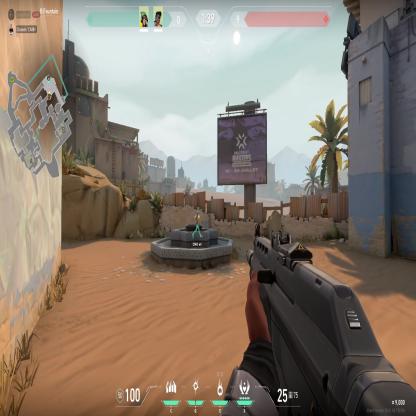
Label: teammate